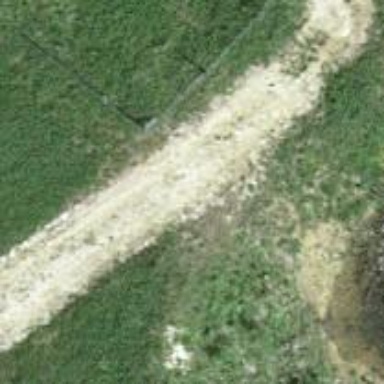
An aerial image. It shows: Paved track with grade2 tracktype.